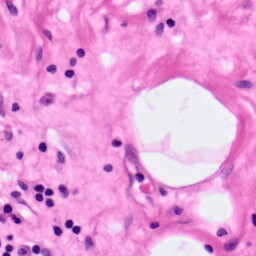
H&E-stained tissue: Pancreatic